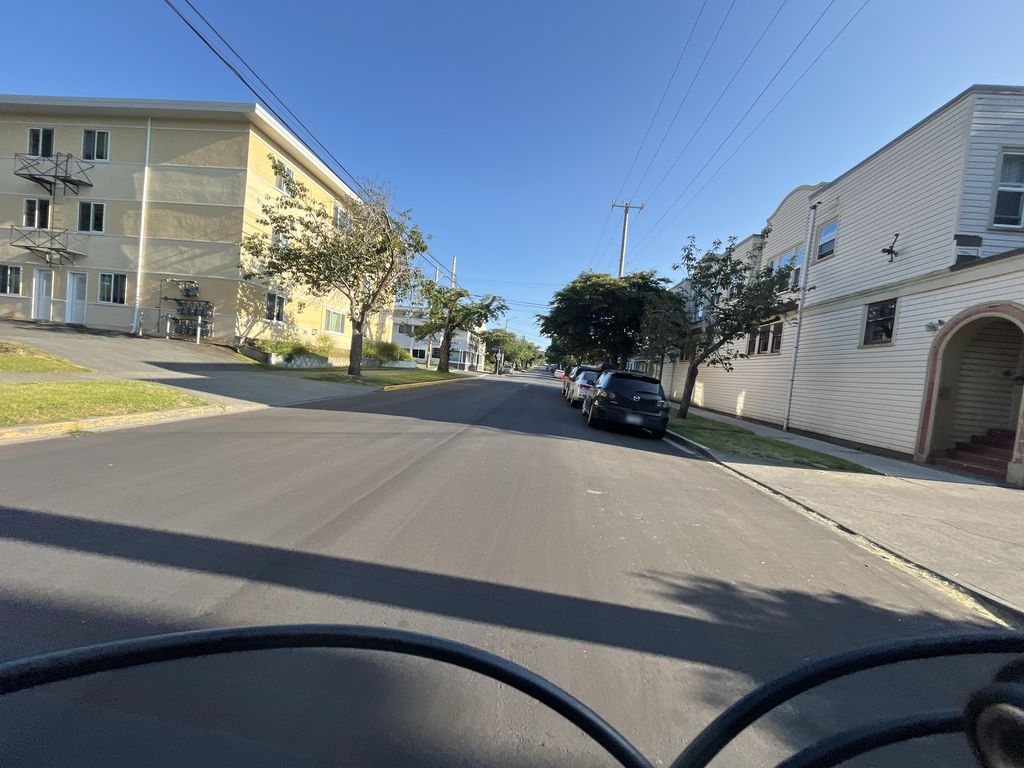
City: victoria